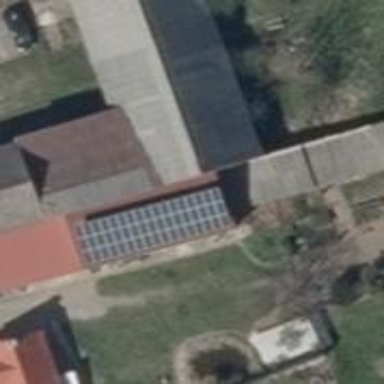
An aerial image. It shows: Solar-powered generator using photovoltaic technology. This small installation generates electricity through solar photovoltaic panels.